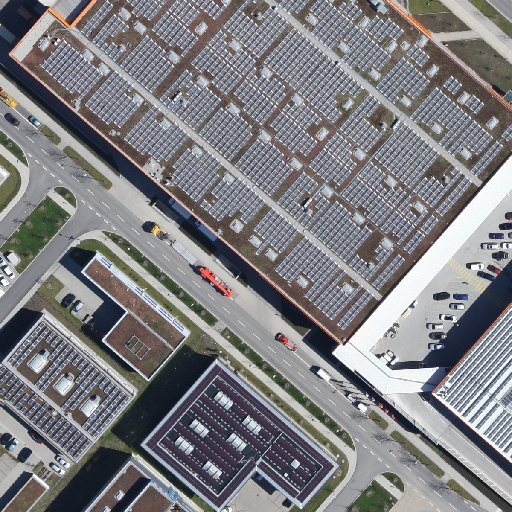
Referring expression: heavy-duty vehicle